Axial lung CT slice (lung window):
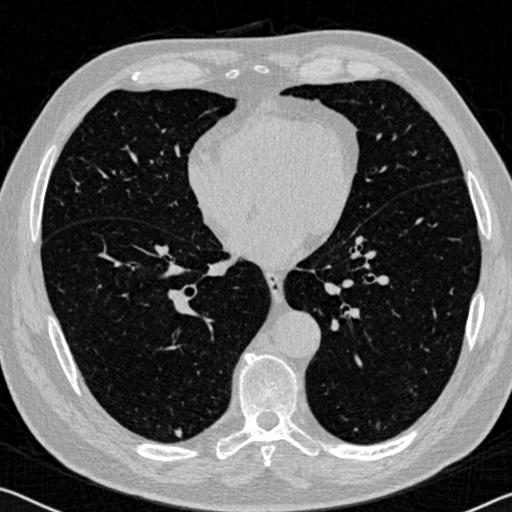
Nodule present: yes
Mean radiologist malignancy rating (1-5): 2.333